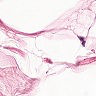
Metastatic tissue present: no